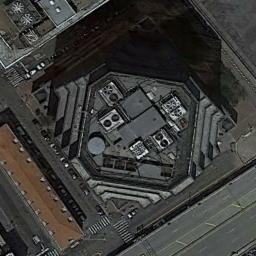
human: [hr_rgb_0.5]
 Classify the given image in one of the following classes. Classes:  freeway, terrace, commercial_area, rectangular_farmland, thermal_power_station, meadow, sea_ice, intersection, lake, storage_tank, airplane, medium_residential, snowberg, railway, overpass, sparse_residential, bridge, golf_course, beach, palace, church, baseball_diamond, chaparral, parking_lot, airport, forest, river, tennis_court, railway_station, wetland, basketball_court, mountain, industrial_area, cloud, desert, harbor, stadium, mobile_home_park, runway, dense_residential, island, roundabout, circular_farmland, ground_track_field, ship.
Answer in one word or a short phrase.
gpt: commercial_area